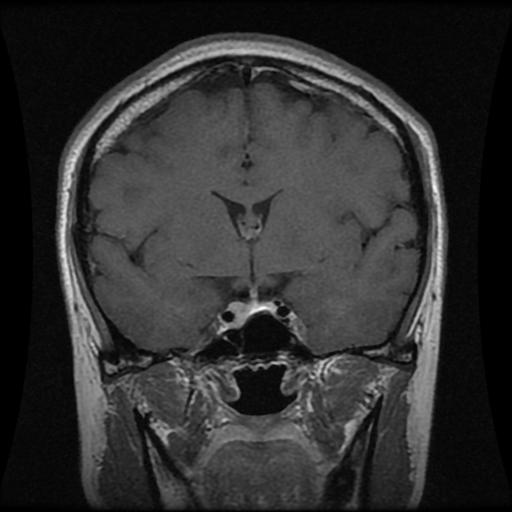
Label: pituitary